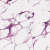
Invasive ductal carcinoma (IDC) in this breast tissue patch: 0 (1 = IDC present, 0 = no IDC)